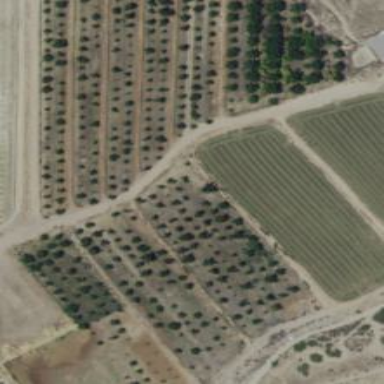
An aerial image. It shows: Orchard.